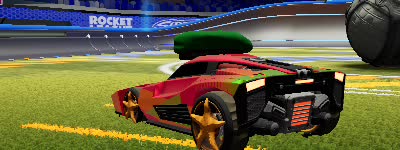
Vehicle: breakout